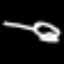
Label: frog